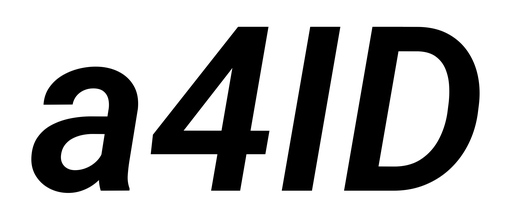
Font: Roboto-Italic_SemiBold_Italic